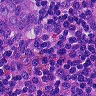
Metastatic tissue present: yes